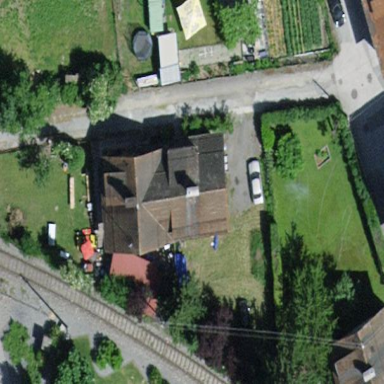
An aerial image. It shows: Detached building.